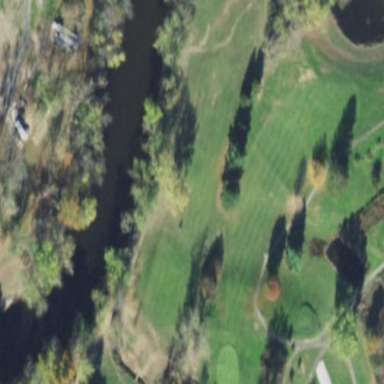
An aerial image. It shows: Golf fairway in the image.